Question: So I figured out how to make an element change once it is clicked--but then, I can't figure out how to make it change back to the original when it is clicked again.
I am trying to get the gray pluses to change to green when they are clicked, and then back to gray if clicked again.

Make it change to one color:
'''
$(document).ready(function(){
$(document).on('click', '#add_image', function(){
$(this).empty();
$(this).append("<img src='images/green_plus.png' id='green'/>")
});
})
'''
My attempt to make it alternate:
'''
$(document).ready(function(){
$(document).on('click', '#add_image', function(){
$(this).empty();
$(this).append("<img src='images/green_plus.png' id='green'/>")
$(this).click(function(){
$(this).empty();
$(this).append("<img src='images/gray_plus.png' id='green'/>")
});
});
})
'''
Also, here is the php which generated the list:
'''
foreach($schools as $school){
echo "<tr>";
echo "<td>";
echo "<a href='#' id='add_image'><img src = 'images/gray_plus.png'/></a>";
echo "</td>";
echo "<td>";
echo ("<a href='school/?school_name=" . $school['school_name'] . "'>");
echo $school['school_name'];
echo "</a>";
echo "</td>";
echo "</tr>";
}
'''
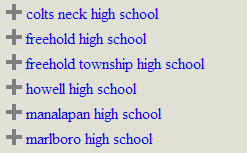
Answer: 'toggleClass()' is actaully what you need here.
create a class , one with an img green_plus and other with grey_plus.and on click change the class.
'''
.greyplus{
background-image: 'path/to/gryimg'
}
.greenplus{
background-image: 'path/to/grnimg'
}
'''
'''
...
echo "<a href='#' id='add_image' class='greyplus'></a>";
...
'''
'''
$('#add_image').click(function(){
$(this).toggleClass('greyplus').toggleClass('greenplus');
});
'''
i don't think you need to use 'on' unless you are adding it dynamically.